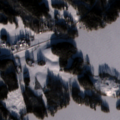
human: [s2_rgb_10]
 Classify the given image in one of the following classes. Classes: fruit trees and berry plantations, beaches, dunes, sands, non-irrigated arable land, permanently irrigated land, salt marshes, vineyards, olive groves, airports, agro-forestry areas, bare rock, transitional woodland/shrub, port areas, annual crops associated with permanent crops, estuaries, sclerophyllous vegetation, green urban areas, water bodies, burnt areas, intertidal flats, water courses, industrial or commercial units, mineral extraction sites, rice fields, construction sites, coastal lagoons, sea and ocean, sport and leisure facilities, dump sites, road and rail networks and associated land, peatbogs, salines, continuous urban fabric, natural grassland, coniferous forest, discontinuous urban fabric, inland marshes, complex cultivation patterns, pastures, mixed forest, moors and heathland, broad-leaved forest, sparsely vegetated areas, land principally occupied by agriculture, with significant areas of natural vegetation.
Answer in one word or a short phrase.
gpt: land principally occupied by agriculture, with significant areas of natural vegetation, coniferous forest, mixed forest, water bodies